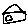
Label: house